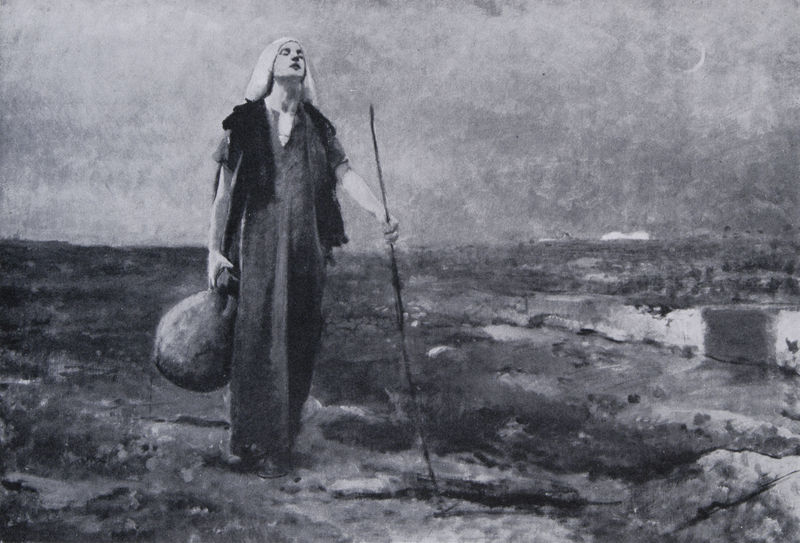
Titel: Die Blinde im Mohnfeld
Künstler: Bruno Piglhein
Standort: Kassel
Institution: Staatliche Kunstsammlungen
Schlagwörter: berg, dunkel, felsen, gemälde, hand, himmel, kopf, mann, meer, schatten, schlaf, umhang, wasser, weiß, wolken, aquarell, bäume, fluss, landschaft, mädchen, see, ufer, daumen, finger, frau, frisur, grau, haar, hell, kleid, licht, schwarz, zeichnung, blick, gras, haus, schal, schleier, tuch, weg, wiese, haube, malerei, rock, jacke, jung, arm, arme, augen, gesicht, stein, steine, tragen, trauer, bildnis, hals, hände, öl, ast, ebene, erde, feld, felder, ferne, horizont, häuser, hügel, natur, weite, gehen, gewässer, schlank, sonne, figur, gewand, haare, realismus, lippen, schulter, sack, stock, henkel, kanne, krug, kopfbedeckung, ruhe, schuhe, stab, bäuerin, bündel, laufen, warm, fels, wüste, dorf, mauer, sonnenuntergang, falte, kopftuch, bauch, weste, geschlossen, lider, griff, gang, mond, ruine, gefäß, blind, blinder, heiss, wandern, druck, schwarz weiss, nonne, beutel, schuh, mythologie, verschwommen, untersicht, mauern, umfassen, gehend, felsbrocken, wanderstab, symbolik, jünger, maria, hirte, hirtin, biblisch, mathologie, kuben, stecken, wanderung, tonkrug, bauchig, wasserkrug, bodenlang, einsiedel, hagar, oede, stoßgebet, super, v ausschnitt, wadern, wanderin, abgerissen, zeichnng, andschaft